Field crop: maize
Growth stage: 2
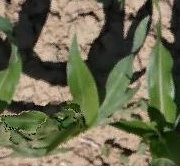
Species: maize